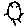
Label: sun